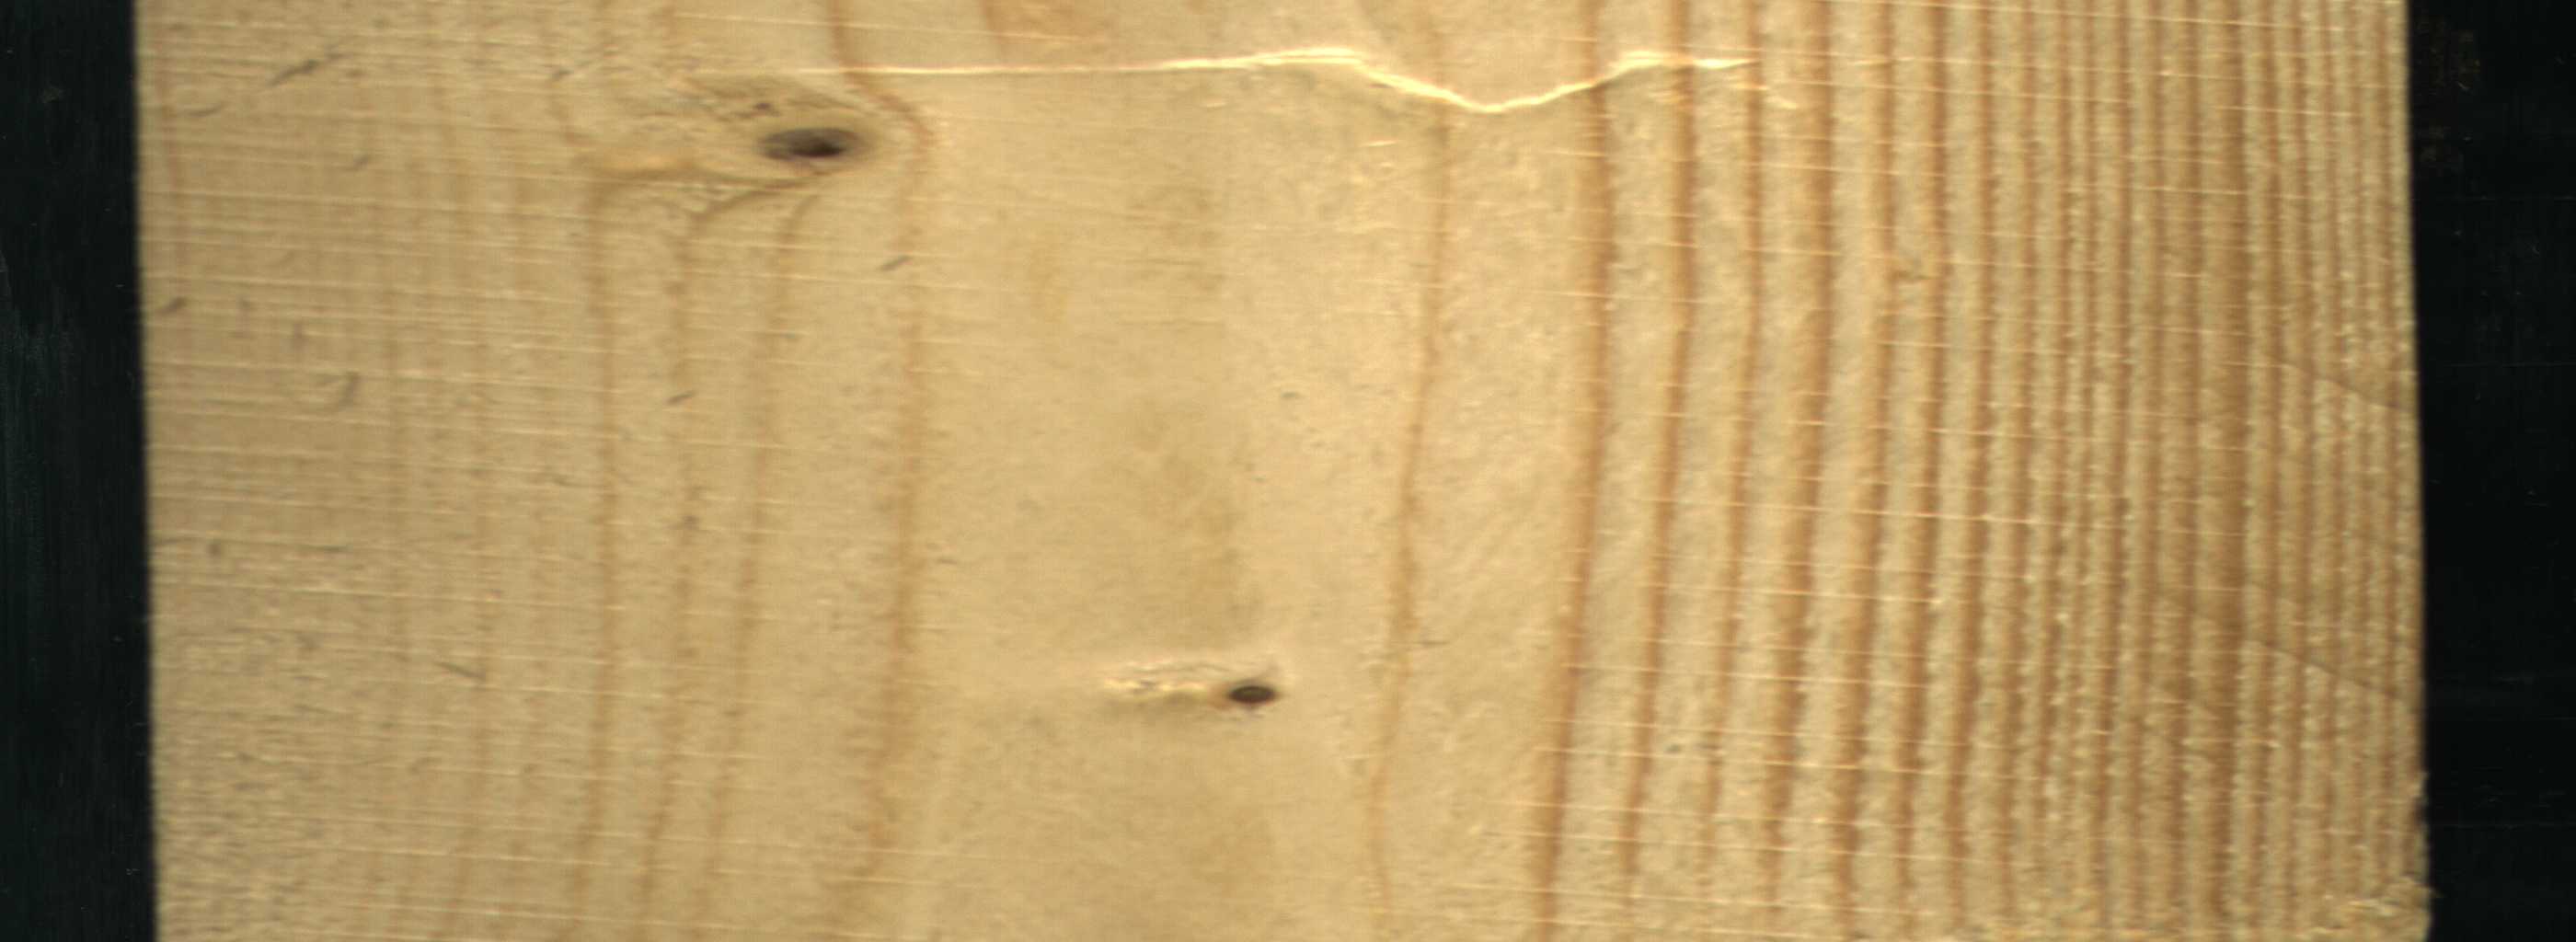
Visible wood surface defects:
Live_Knot
Live_Knot